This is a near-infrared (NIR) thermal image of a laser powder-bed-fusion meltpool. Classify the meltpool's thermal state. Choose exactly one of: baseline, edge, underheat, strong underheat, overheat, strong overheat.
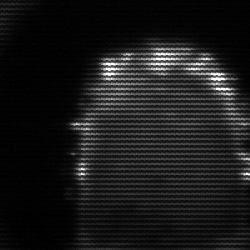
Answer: baseline